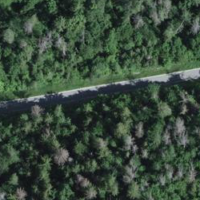
EUNIS habitat code: 43
Species observed at this site:
Picus viridis